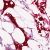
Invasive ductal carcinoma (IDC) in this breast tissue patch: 0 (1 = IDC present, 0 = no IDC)